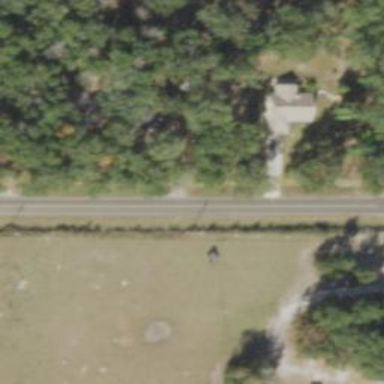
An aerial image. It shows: Driveway.